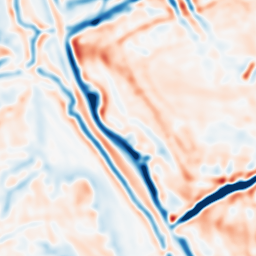
Category: multiscale
Decomposition family: dog
Decomposition parameters: sigma_low: 3
sigma_high: 5
Upsampling method: sinc_blackman
Upsampling parameters: scale: 2
kernel_size: 8
Upsampling scale: 2